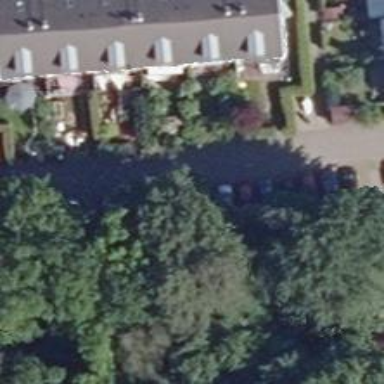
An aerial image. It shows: Street-side parking area.